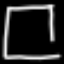
Label: square